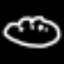
Label: frog